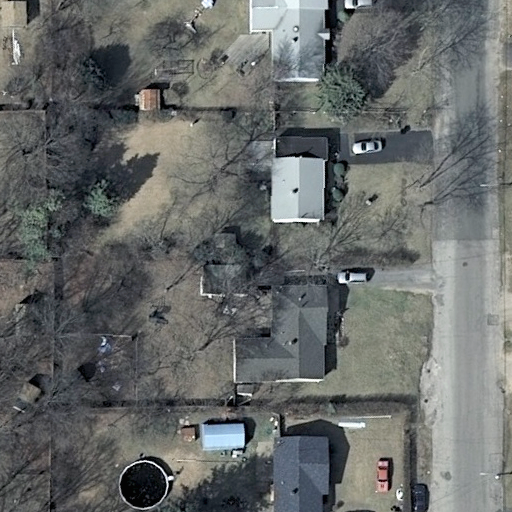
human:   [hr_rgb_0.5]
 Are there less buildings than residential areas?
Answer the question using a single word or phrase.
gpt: no

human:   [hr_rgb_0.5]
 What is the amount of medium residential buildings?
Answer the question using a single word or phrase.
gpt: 3

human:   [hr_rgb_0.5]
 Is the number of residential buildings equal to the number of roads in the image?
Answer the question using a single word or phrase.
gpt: no

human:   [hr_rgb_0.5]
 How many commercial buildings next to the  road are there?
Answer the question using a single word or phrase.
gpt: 0

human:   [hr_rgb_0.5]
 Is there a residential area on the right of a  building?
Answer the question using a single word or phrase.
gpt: no

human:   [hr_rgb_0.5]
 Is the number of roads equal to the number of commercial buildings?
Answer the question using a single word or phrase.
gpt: no

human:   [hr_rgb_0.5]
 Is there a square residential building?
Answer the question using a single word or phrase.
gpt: no

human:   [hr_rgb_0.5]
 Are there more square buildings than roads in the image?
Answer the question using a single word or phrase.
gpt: no

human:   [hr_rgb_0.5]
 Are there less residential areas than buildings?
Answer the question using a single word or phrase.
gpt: yes

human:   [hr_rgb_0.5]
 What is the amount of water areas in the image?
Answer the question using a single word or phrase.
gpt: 0

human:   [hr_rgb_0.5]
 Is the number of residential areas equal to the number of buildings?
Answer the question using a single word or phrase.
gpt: no

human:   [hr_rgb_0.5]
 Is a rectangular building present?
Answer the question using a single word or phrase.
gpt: yes

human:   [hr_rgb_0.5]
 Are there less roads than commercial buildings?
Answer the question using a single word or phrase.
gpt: no

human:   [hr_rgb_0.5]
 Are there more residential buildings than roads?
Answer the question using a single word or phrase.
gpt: yes

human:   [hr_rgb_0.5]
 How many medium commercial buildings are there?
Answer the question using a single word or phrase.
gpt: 0

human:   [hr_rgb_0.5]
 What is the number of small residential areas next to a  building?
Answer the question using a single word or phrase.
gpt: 0

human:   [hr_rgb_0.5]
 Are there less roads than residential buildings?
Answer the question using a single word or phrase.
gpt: yes

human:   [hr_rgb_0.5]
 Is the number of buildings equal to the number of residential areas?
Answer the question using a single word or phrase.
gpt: no

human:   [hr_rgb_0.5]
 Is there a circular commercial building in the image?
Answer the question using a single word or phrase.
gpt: no

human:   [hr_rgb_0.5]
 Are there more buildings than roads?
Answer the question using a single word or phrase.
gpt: yes

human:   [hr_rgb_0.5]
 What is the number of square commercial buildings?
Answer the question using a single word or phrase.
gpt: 0

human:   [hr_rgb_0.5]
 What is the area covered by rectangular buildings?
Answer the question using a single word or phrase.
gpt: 725m2

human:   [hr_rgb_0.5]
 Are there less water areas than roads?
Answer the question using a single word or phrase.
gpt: yes

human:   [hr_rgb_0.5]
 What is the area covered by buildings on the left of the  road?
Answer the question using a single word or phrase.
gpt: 725m2

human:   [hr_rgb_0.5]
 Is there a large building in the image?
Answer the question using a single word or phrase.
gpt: no

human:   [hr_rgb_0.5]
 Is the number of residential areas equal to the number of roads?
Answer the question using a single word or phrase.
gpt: yes

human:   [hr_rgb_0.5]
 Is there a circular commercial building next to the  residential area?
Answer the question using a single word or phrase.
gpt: no

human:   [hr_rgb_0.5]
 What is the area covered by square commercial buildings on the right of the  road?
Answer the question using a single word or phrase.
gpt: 0m2

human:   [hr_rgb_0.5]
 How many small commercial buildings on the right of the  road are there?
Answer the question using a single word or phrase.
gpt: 0

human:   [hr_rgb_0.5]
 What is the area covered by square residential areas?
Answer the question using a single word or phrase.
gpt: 0m2

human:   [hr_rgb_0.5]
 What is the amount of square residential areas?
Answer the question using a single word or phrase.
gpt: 0

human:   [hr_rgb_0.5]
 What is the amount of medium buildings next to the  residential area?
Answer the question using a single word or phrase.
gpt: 3

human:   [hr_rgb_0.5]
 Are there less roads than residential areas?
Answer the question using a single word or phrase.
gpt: no

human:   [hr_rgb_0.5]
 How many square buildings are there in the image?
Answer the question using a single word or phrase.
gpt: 0

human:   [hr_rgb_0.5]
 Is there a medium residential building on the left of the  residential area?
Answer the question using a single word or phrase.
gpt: no

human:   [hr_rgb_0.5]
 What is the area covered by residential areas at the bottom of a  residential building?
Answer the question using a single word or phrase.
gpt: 0m2